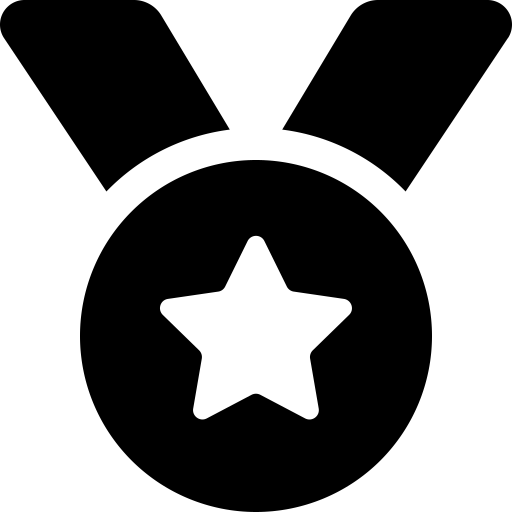
Tags: icon, FontAwesome, fa-icon, solid, medal